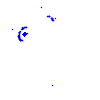
Particle: proton